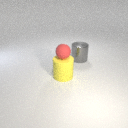
large yellow rubber cylinder in front of large gray metal cylinder